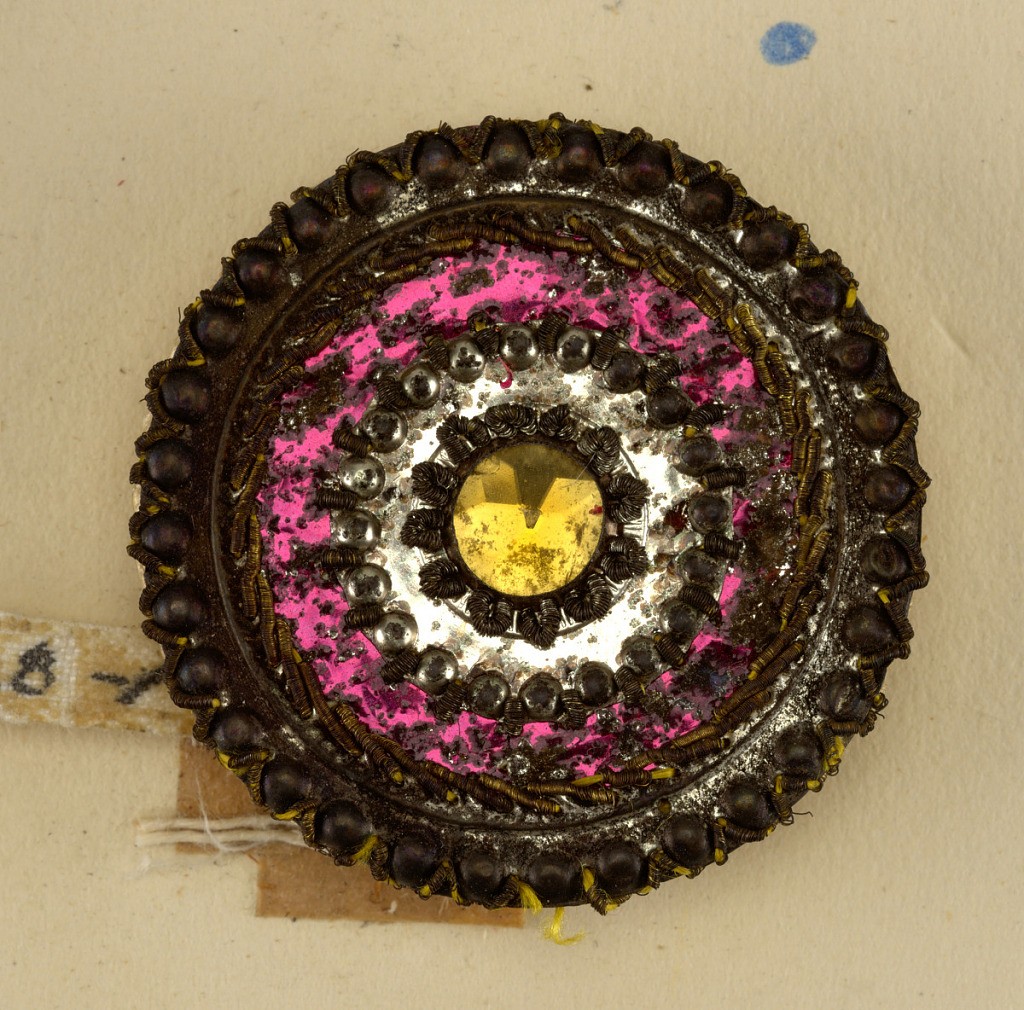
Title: Button
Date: late 18th century
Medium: Wood, metal, glass, linen
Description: On card 14
Circular wooden button covered on the face with metal ornamentation on the back with linen and threads. Design of concentric rings of foil embossed metal and metal threads around glass center.